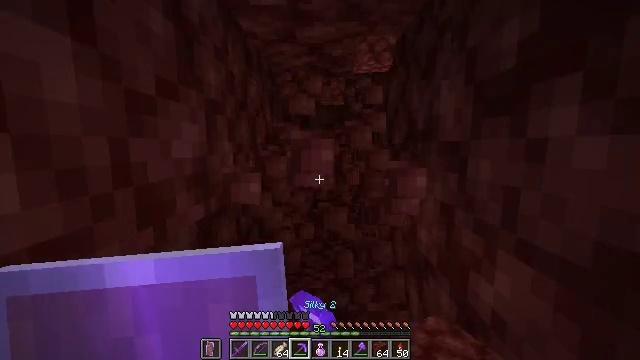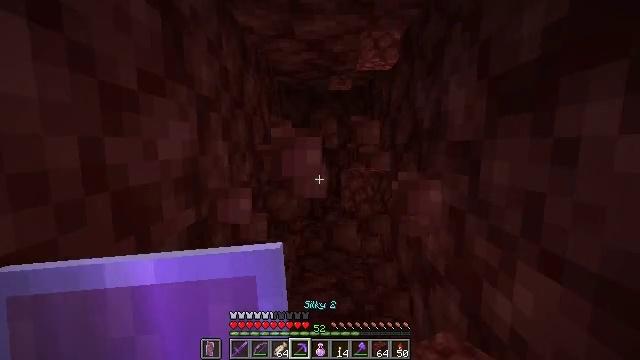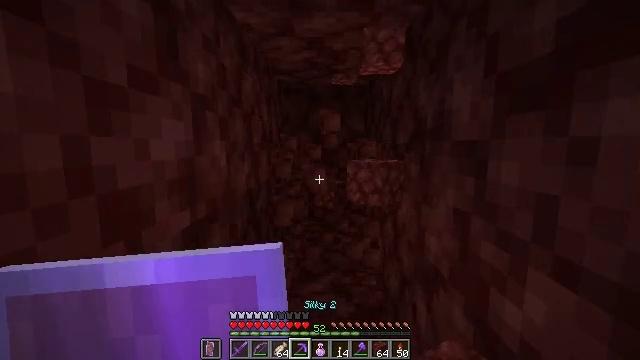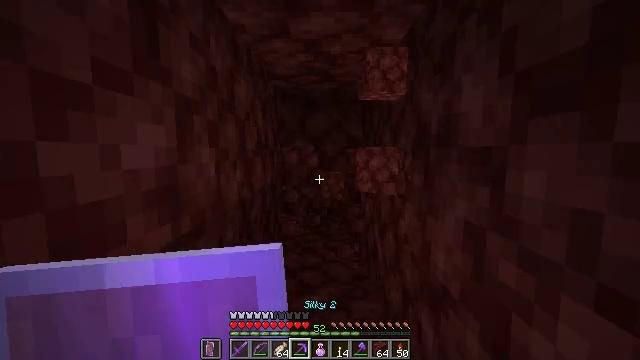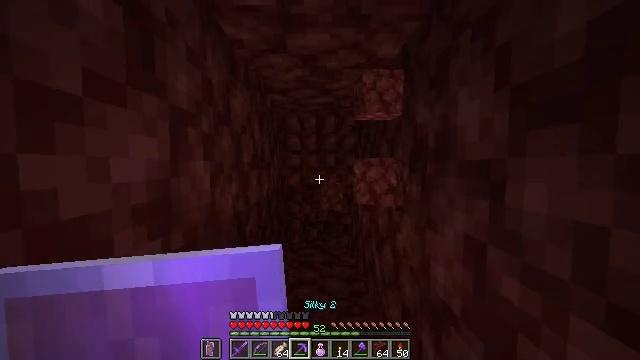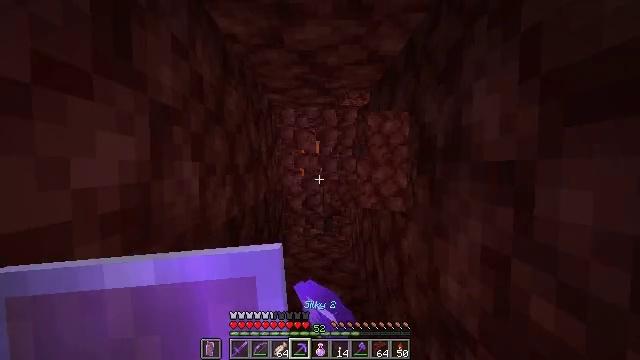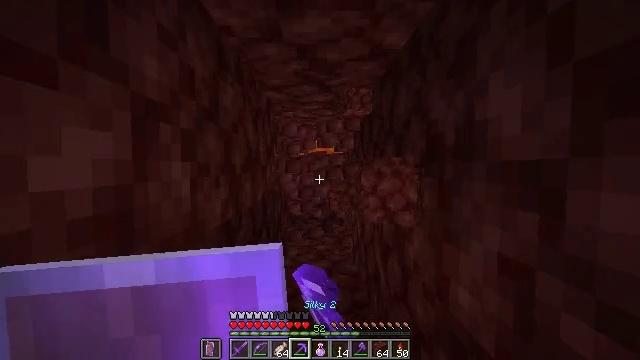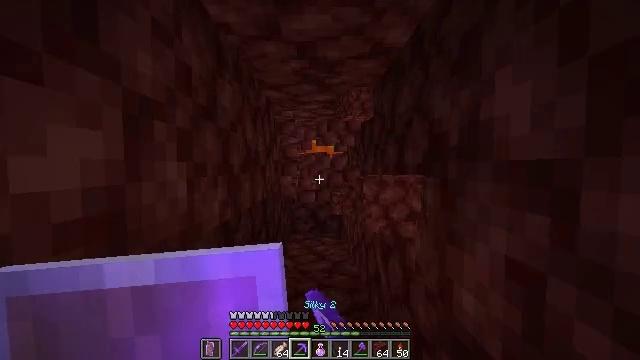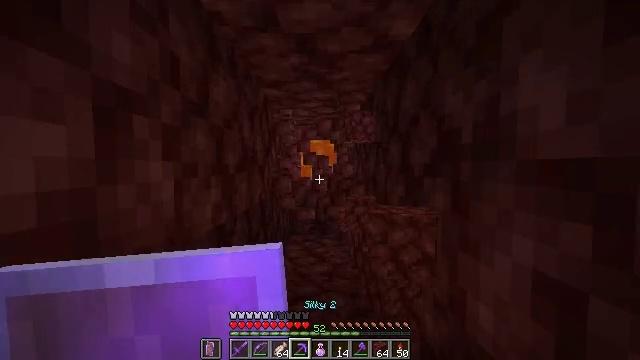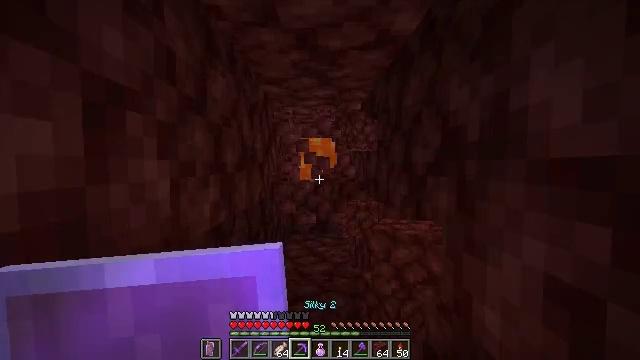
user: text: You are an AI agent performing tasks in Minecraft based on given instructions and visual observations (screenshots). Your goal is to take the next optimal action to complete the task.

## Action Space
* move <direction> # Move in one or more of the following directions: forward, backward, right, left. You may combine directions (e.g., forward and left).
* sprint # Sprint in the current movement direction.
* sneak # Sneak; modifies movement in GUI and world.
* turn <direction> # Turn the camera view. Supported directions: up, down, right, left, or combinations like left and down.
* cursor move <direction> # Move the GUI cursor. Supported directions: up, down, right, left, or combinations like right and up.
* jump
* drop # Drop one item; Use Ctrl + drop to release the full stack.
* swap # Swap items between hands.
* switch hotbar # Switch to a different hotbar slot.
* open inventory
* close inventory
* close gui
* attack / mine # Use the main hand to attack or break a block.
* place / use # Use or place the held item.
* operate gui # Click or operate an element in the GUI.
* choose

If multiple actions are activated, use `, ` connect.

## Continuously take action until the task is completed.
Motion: motion action
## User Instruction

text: Collect netherrack in the Nether.
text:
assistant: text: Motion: move forward, sneak, attack / mine
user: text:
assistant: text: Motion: move forward, sneak, attack / mine
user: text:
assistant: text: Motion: move forward, sneak, turn up, attack / mine
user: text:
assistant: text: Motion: move forward, sneak, turn up, attack / mine
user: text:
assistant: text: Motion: move forward, sneak, attack / mine
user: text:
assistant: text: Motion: move forward, sneak, attack / mine
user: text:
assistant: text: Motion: move forward, sneak, attack / mine
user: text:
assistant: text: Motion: move forward, sneak, attack / mine
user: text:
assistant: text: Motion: move forward, sneak, attack / mine
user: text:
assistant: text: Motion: sneak, attack / mine